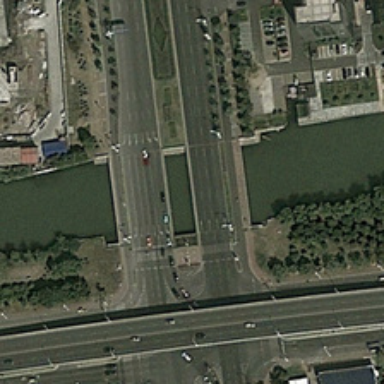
Two bridges are over a river with many green trees and several buildings in two sides of it .